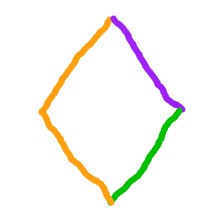
Shape: rhombus